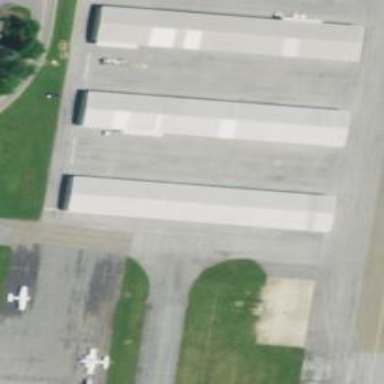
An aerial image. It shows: View of taxiway at the airport.